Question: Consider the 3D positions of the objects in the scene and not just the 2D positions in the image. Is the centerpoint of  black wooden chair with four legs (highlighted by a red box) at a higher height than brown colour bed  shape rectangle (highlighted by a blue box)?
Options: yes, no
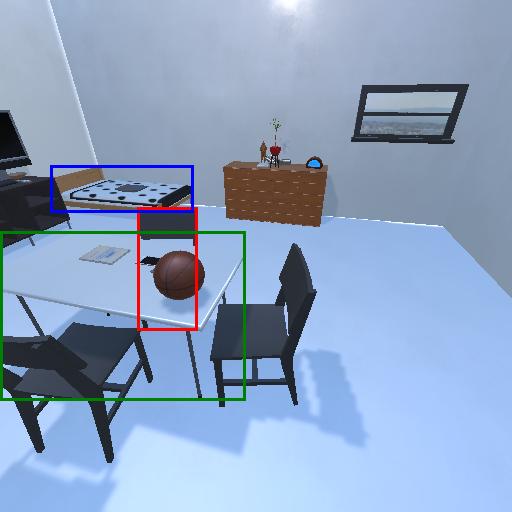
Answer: yes